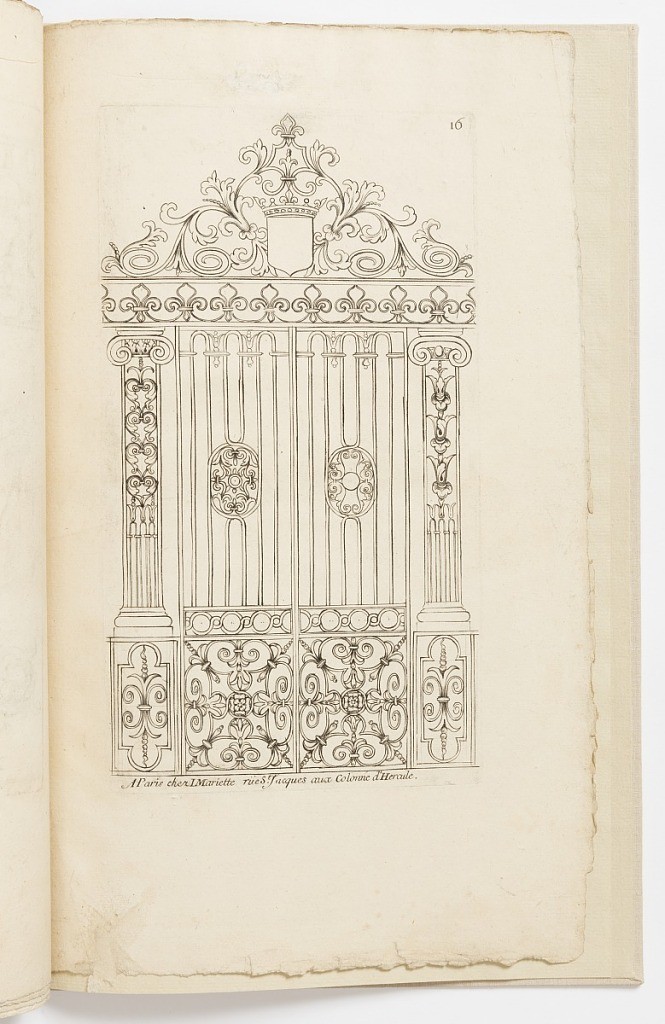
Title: Plate 16, from Diverses pièces de serruriers (Various Designs for Locksmiths)
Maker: Hugues Brisville, French, active ca. 1663
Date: after 1663
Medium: Engraving on laid paper
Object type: Print
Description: Design for a gate. At top, a crowned shield and a fleur-de-lis